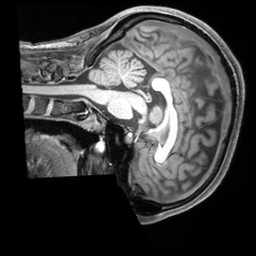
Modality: T1w
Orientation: sagittal
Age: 33
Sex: female
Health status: ill
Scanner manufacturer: siemens
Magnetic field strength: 3 T
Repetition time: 2.2 s
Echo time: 0.00218 s